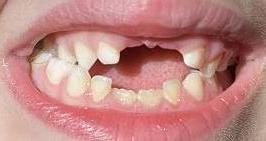
Condition: hypodontia